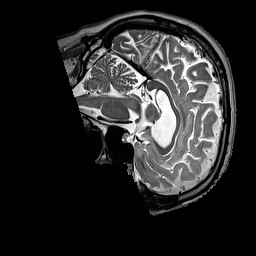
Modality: T2w
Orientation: sagittal
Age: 56
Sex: male
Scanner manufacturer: siemens
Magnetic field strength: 3 T
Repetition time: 3.2 s
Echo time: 0.212 s